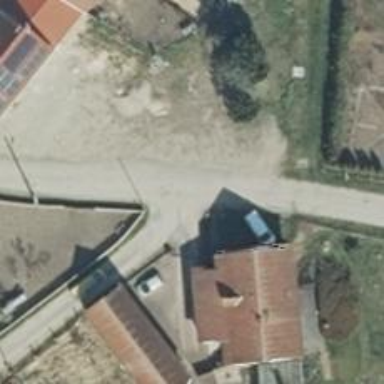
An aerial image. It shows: Gravel road in residential area.